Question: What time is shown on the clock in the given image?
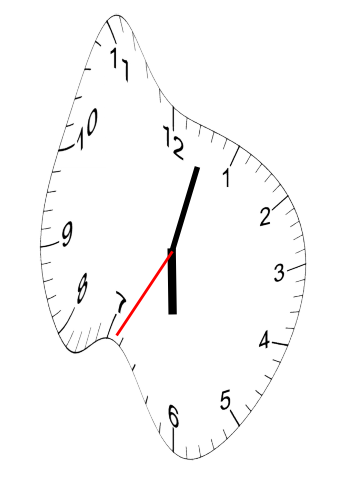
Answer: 06:02:35